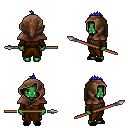
a pixel art fantasy rpg character, female body template, orc, green skin, brown robe, gold greaves, blue mohawk hairstyle, cloth hood, black slippers, spear, four views (front, back, left, right), 2x2 character sprite sheet, small pixel art, hard edges, no anti-aliasing